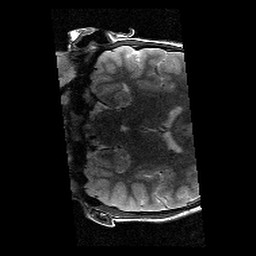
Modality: T2w
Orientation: coronal
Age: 12
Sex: male
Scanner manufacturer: siemens
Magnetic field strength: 3 T
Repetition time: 9.23 s
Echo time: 0.067 s